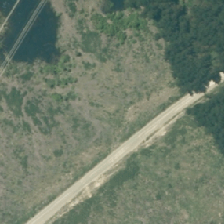
Land cover: harvested_forest